Aerial crown-view tile of a tropical tree (Barro Colorado Island, Panama), acquired 20241112:
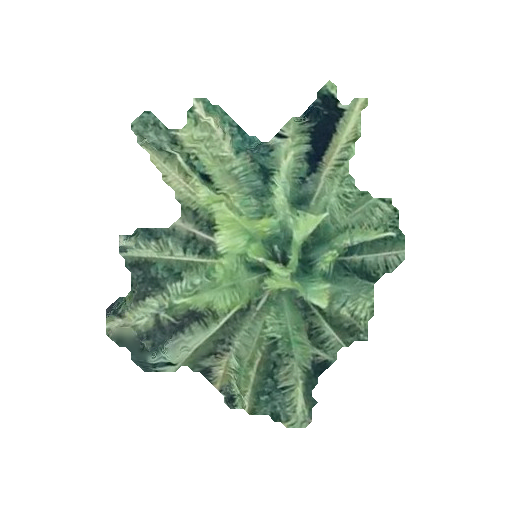
Species: Attalea butyracea
GBIF accepted scientific name: Attalea butyracea
Crown area: 98.718 m²